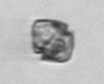
Label: Kryptoperidinium_triquetrum